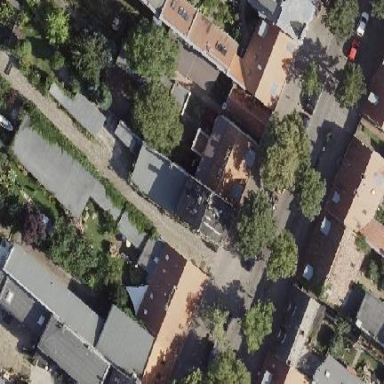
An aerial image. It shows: Apartments housed in building with gambrel roof.